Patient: sex F, age 58
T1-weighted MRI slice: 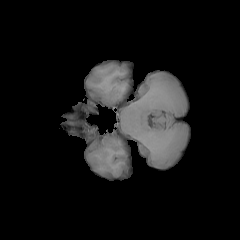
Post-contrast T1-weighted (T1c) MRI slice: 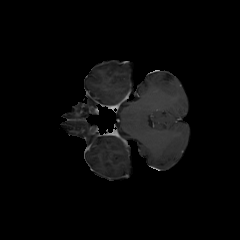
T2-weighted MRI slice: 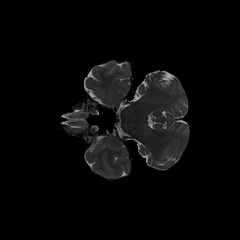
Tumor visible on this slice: no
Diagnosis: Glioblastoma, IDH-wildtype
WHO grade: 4